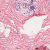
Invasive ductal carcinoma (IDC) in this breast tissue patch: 0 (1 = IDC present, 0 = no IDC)